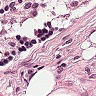
Metastatic tissue present: no